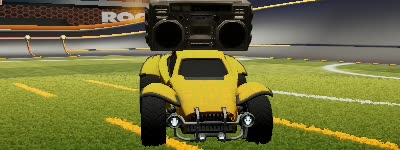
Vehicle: octane